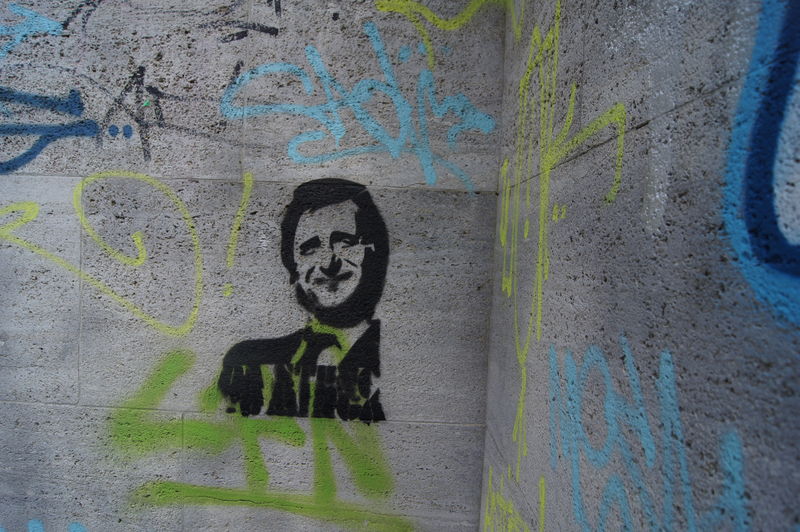
Titel: Monaco Franze
Standort: München
Schlagwörter: blau, kopf, mann, gelb, grün, mund, nase, schwarz, gebäude, anzug, hemd, wand, augen, gesicht, stein, bildnis, porträt, haare, lächeln, schrift, ecke, fischer, mauer, farbe, tag, krawatte, seitenscheitel, beton, schwarz-weiß, buchstaben, grinsen, schauspieler, fasade, monaco, anonym, schablone, graffiti, stencil, krakel, graffito, bekannt, spray, street art, steno, grafitty, tags, pochoir, sprayen, sprüher, monaco franze, franzel